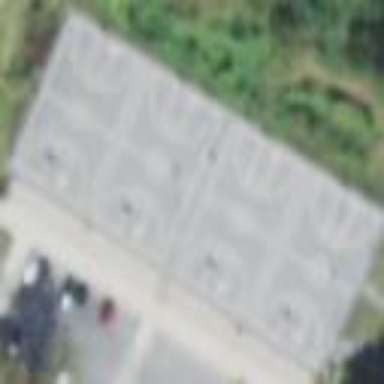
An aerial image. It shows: Basketball court on pitch.